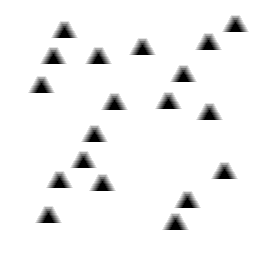
Squares: 0
Triangles: 19
Stars: 0
Total shapes: 19